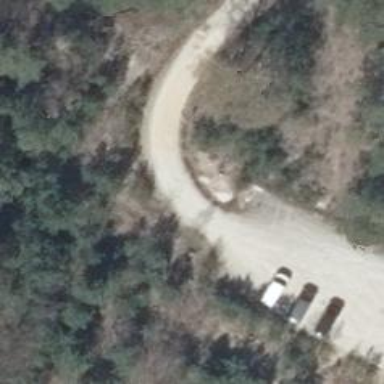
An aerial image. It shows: Emergency access point on the road.